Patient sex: M
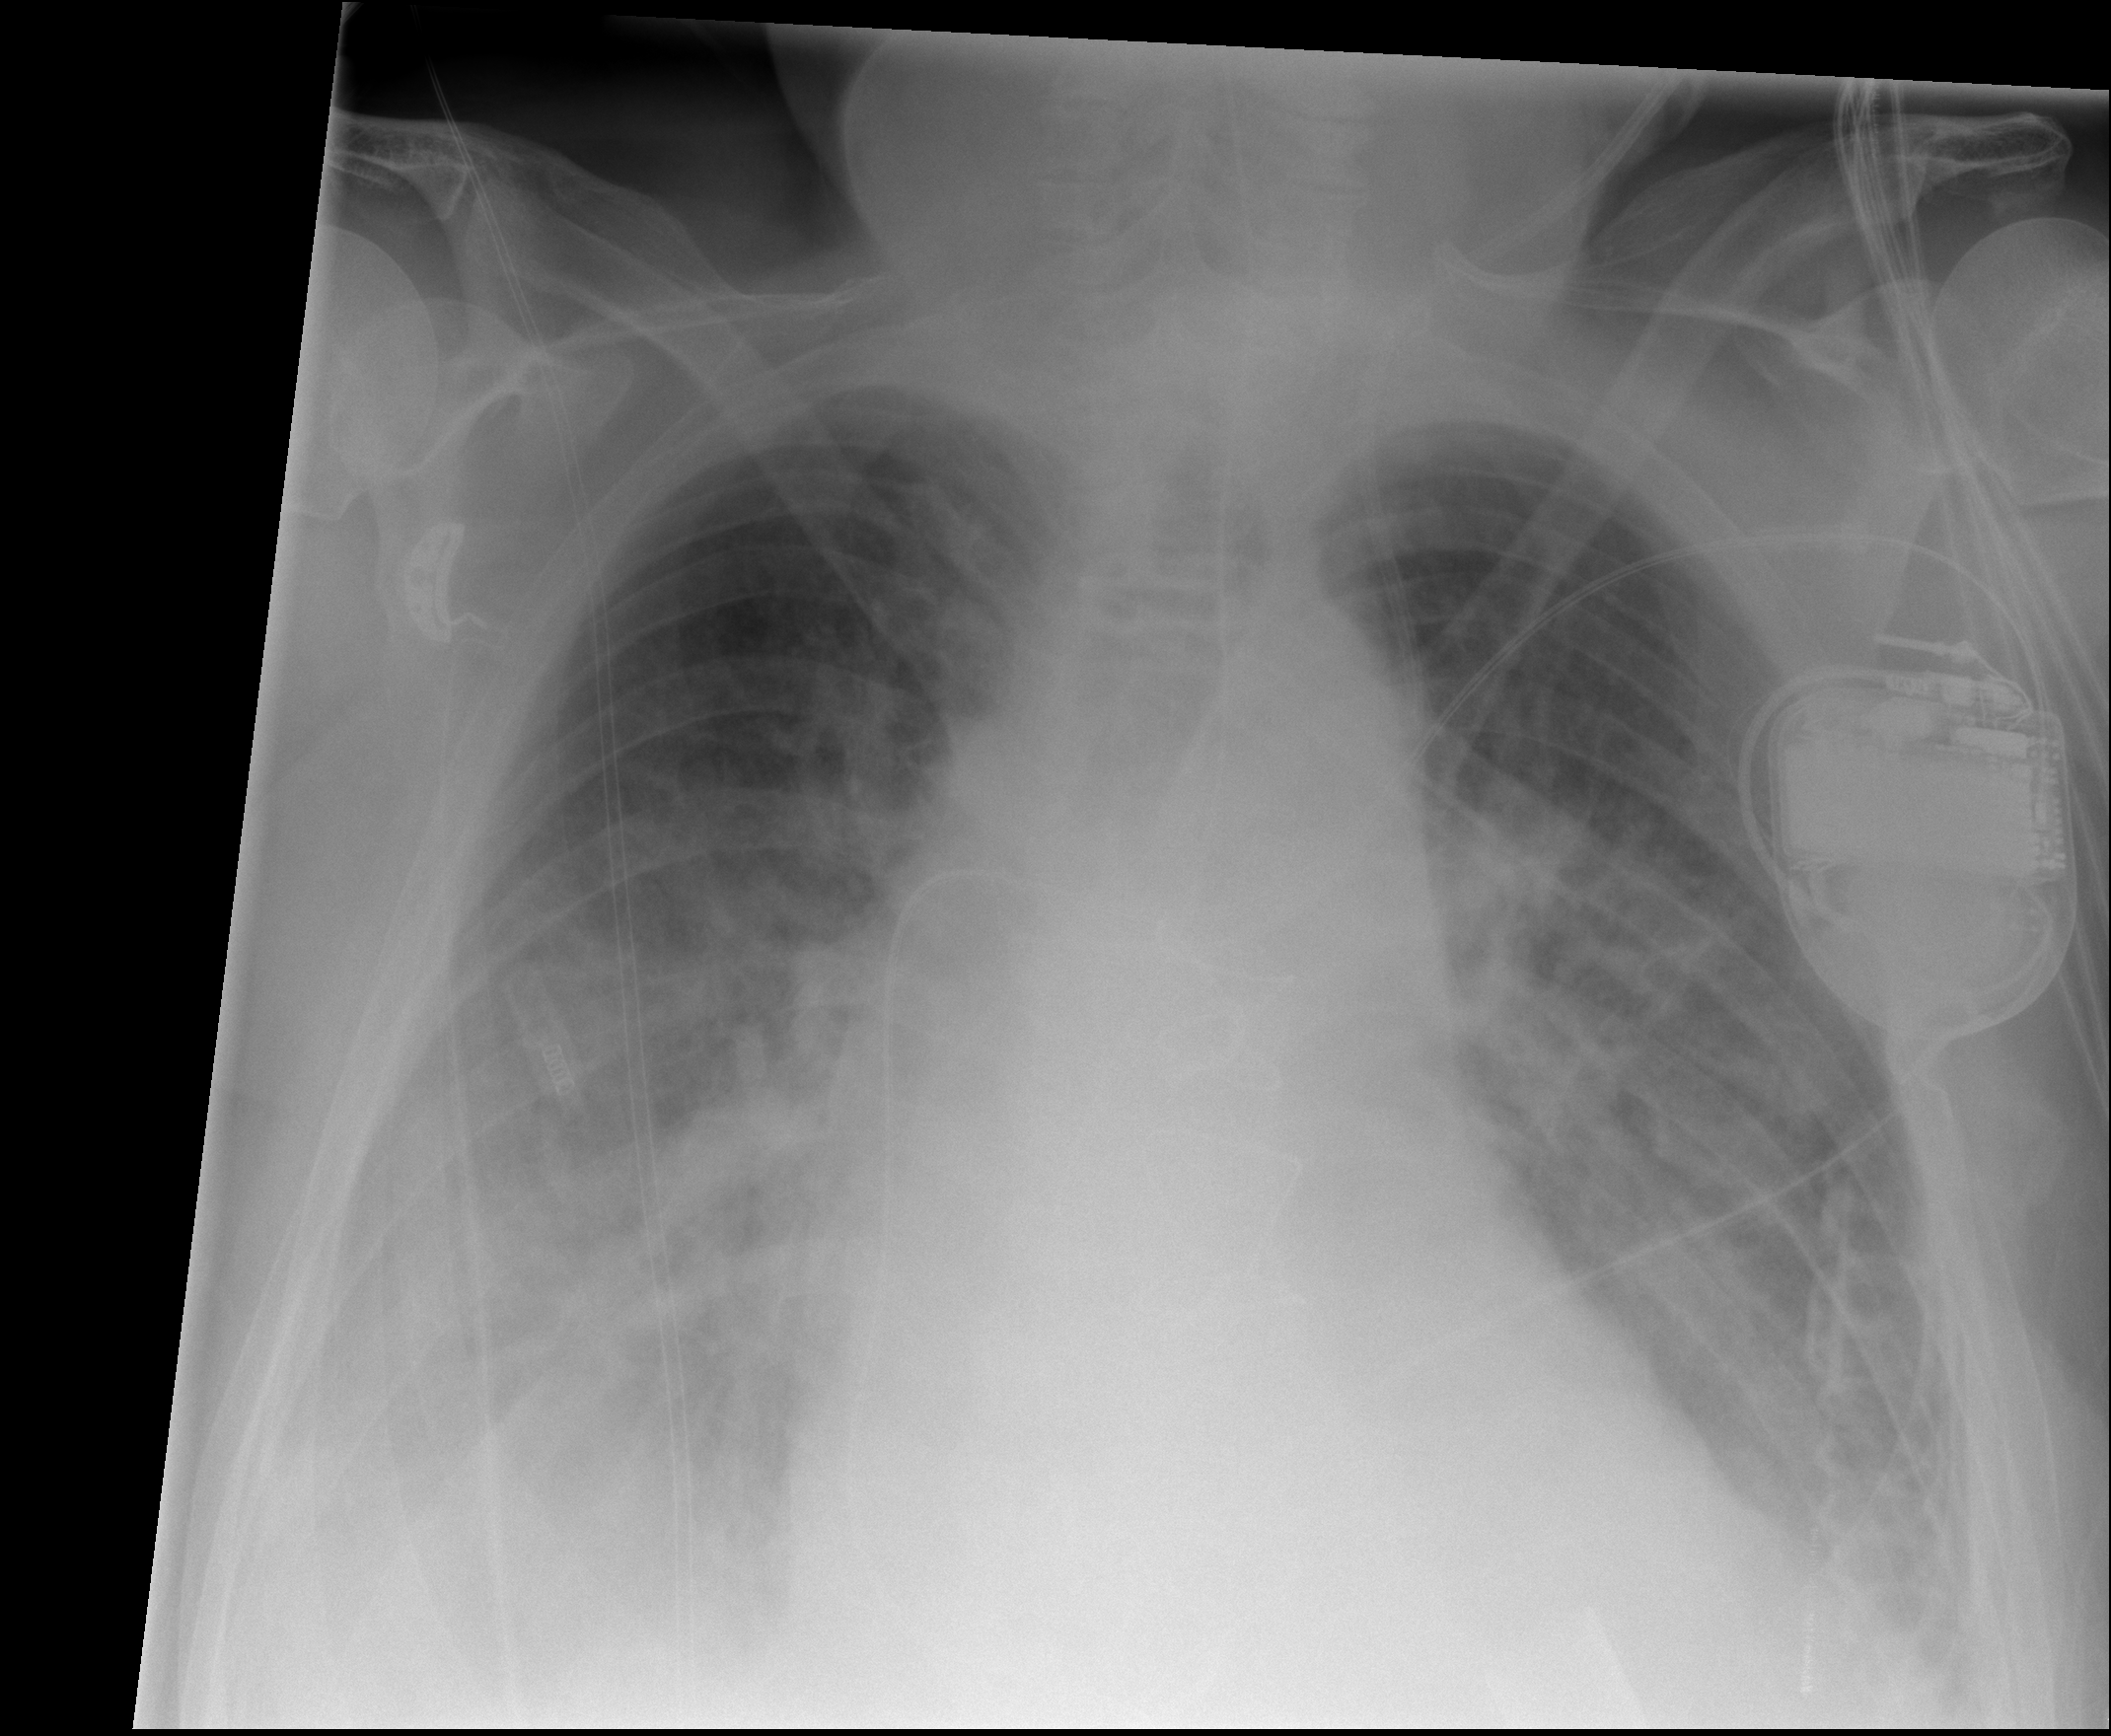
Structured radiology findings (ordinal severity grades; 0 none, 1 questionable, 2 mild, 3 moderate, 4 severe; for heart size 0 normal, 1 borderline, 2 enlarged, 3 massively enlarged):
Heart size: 2
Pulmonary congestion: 3
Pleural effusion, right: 3
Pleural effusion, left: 2
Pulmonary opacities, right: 2
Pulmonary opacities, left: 0
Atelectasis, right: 2
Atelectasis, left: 0